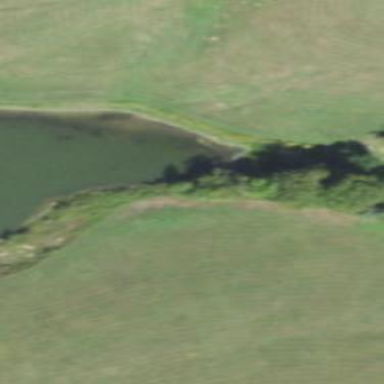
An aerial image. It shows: Peaceful pond surrounded by nature.